Question: I want to create a div where only a part of background would stretch if the div gets bigger.
Situation :
- - -
Request :
- -
Example image :

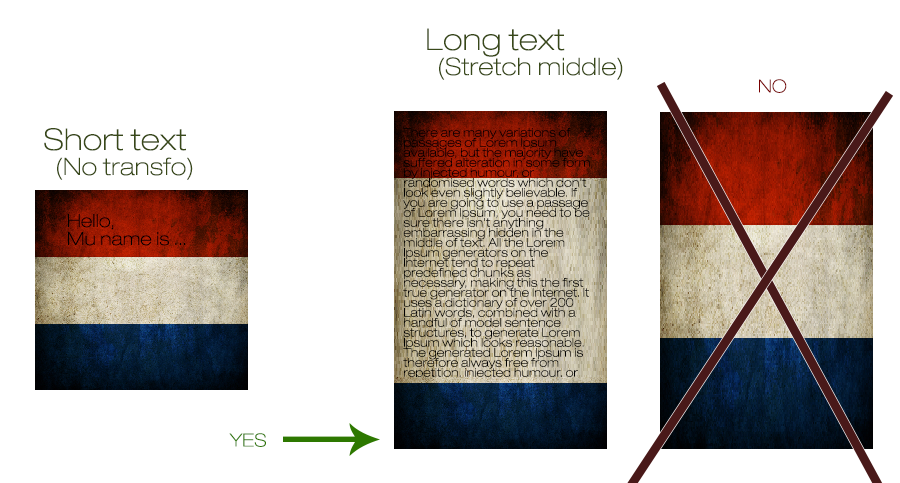
Answer: You can use a 'border-image' to achieve this without extra elements in your HTML. Apply the border to a ':before' pseudo-element with 'z-index' of -1 to push it behind the main content. Set the top and bottom border widths to the height of the red and blue stripes (67px in this example), and left and right borders to 0. Use 'fill' in the 'border-image' to use the middle of the image as a background. And use 'border-box' for 'box-sizing' to have the borders inside the element.
'''
.flagbg {
position:relative;
width:213px;
}
.flagbg:before {
box-sizing:border-box;
z-index:-1;
position:absolute;
top:0;
left:0;
content:'';
height:100%;
width:100%;
border-width:67px 0 67px 0;
border-image:url('flag.png') 67 0 67 0 fill repeat stretch;
}
'''
fiddle <URL> - you can edit the text in the result pane and see it resize dynamically